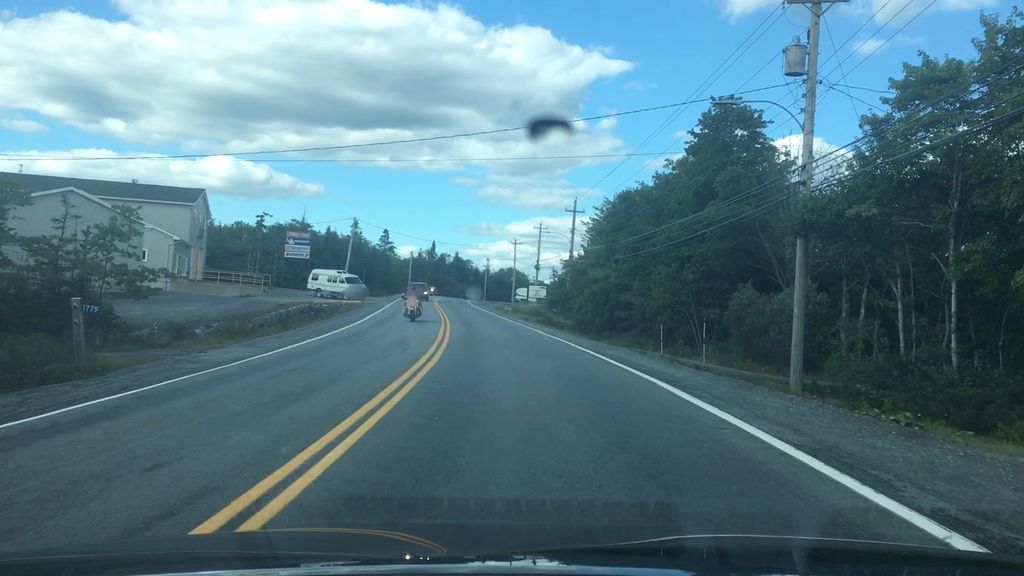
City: halifax